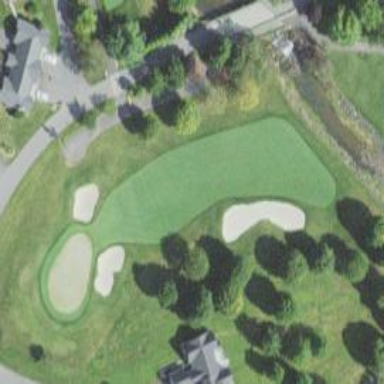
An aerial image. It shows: View of golf hole.